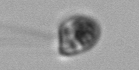
Label: flagellate_morphotype1